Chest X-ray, AP view. Patient: 41 years old, sex M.
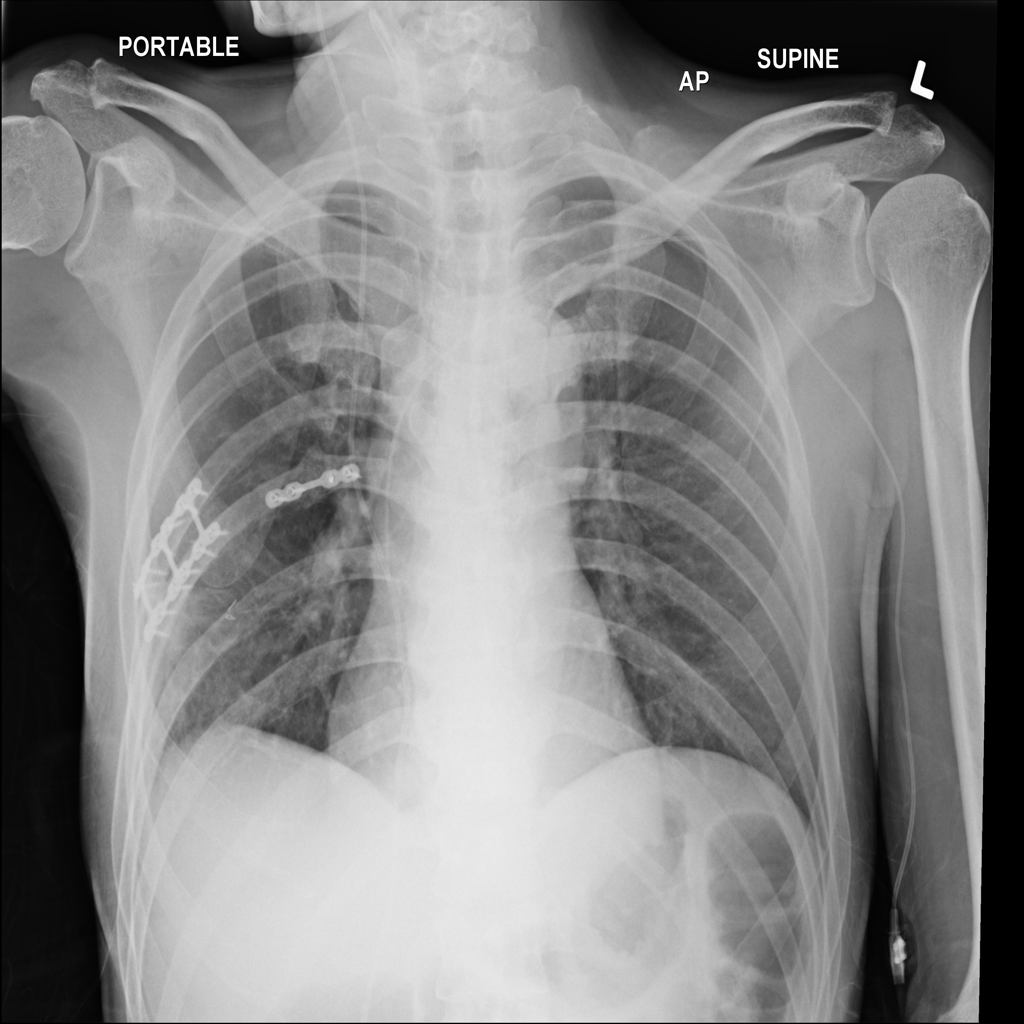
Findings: Infiltration